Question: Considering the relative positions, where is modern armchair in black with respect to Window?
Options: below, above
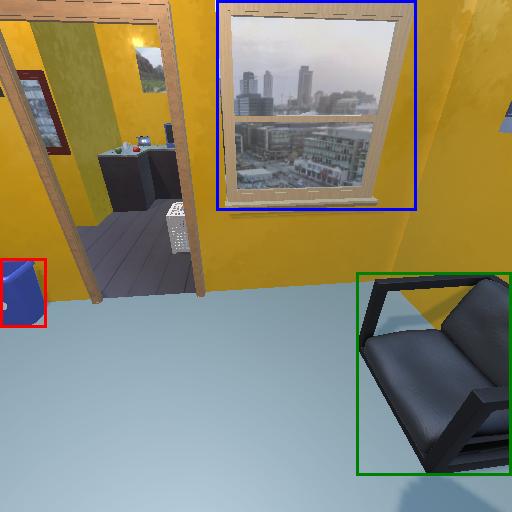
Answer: below